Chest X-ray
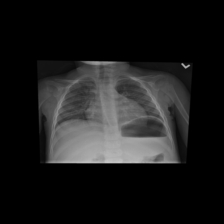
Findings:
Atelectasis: negative
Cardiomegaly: negative
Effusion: negative
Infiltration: negative
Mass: negative
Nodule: negative
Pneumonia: negative
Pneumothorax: negative
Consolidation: negative
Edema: negative
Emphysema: negative
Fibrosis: negative
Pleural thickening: negative
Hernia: negative